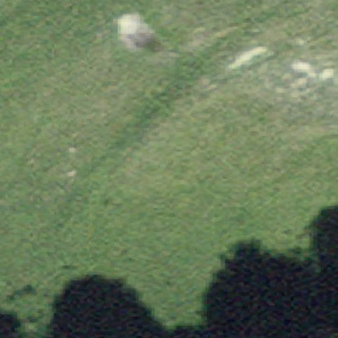
Label: other